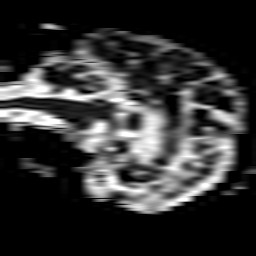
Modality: ADC
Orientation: sagittal
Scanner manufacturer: philips
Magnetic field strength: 3 T
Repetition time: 3.975 s
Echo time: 0.06039 s